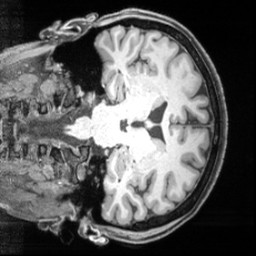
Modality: T1w
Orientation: coronal
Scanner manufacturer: siemens
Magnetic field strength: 3 T
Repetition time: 2.55 s